Question: I'm practicing sorting algorithms and I'm stuck on this silly issue.

I specifically don't understand how the array is partitioned to arrays that only contain single (sorted) element. I drew out a call stack example to illustrate my confusion.
'''
void merge_sort(int A[], int start, int end) {
if (start < end) {
int mid = (start + end ) / 2;
merge_sort(A, start, mid);
merge_sort(A, mid + 1, end);
merge(A, start, mid, end);
}
}
'''
the call stack should look something like this
merge_sort(A,0,5) A [9,7,8,3,2,1]
merge_sort(A,0,2) A [9,7,8]
merge_sort(A,0,1) A [9,7]
merge_sort(A,0,0) -> here the base case would fail, no?
in which case the array would not get partitioned into singleton arrays.
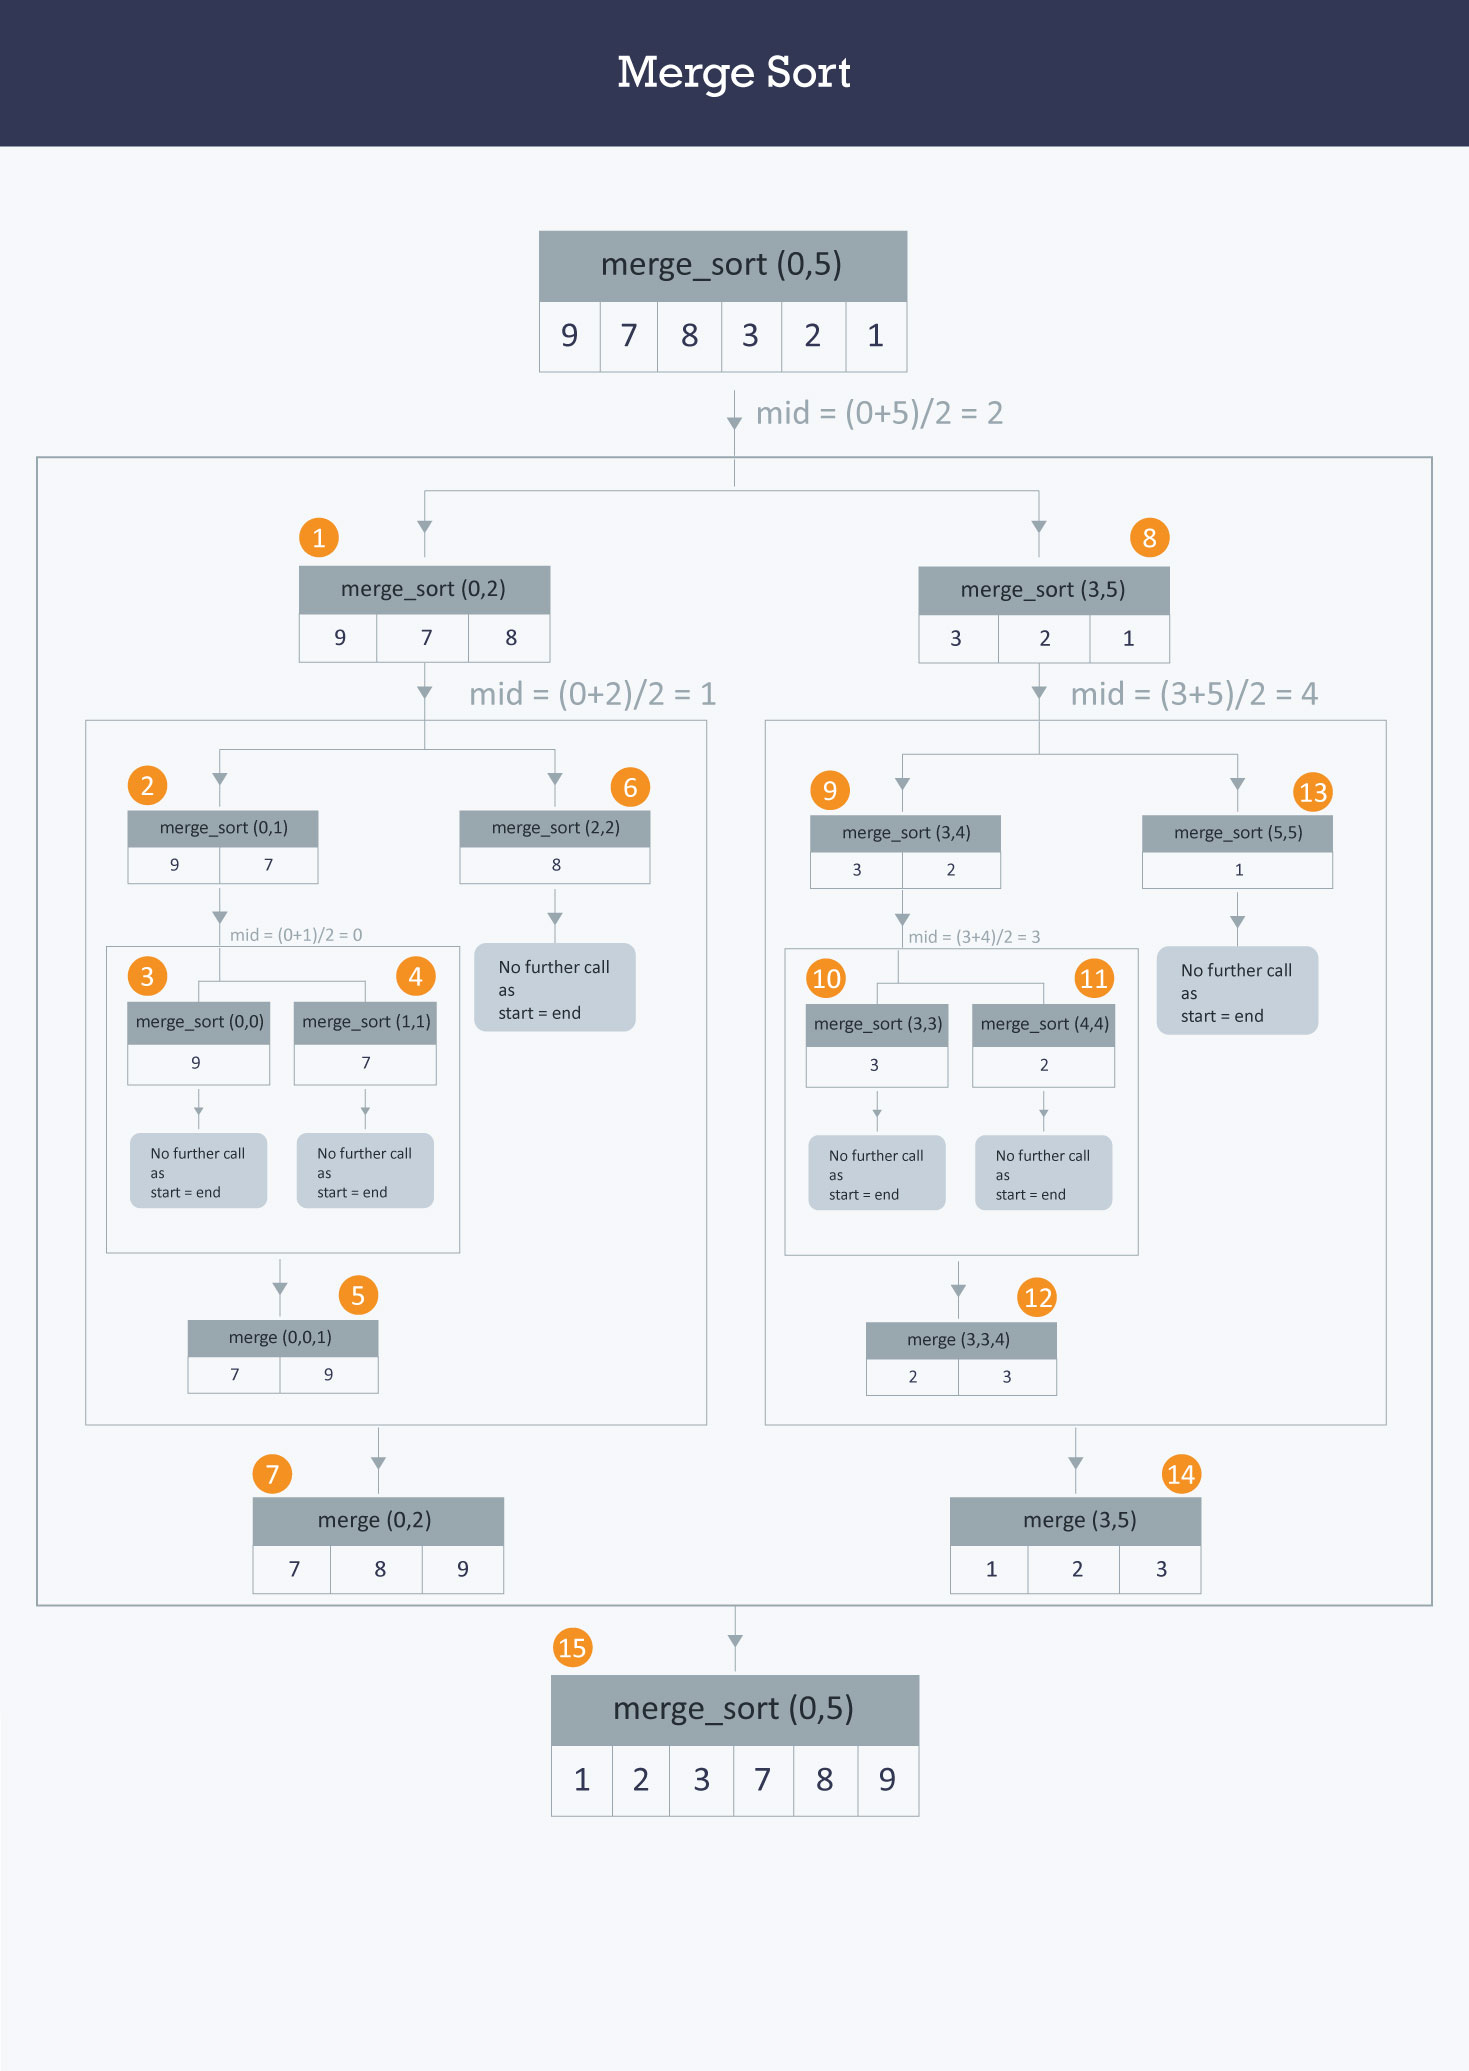
Answer: When 'start == end' it means there's only a single element to "sort".
And since 'start == end' also means that 'start < end' will be false, then from that follows that the function skips everything inside the 'if' body.
So 'merge_sort(A,0,0)' doesn't do anything, but return back up the call-stack to 'merge_sort(A,0,1)'.
---
Looking at the 'merge_sort(A, 0, 1)' call specifically it looks like this:
'''
merge_sort(A, 0, 1)
merge_sort(A, 0, 0) // Does nothing
merge_sort(A, 1, 1) // Does nothing
merge(A, 0, 0, 1) // Merge the two partition 0-0 with 1-1
'''
So once 'merge_sort(A, 0, 0)' returns (without doing anything) then 'merge_sort(A, 1, 1)' is called which again does nothing but return. Anmd then the two sub-arrays are "merged" with 'merge(A, 0, 0, 1)'.